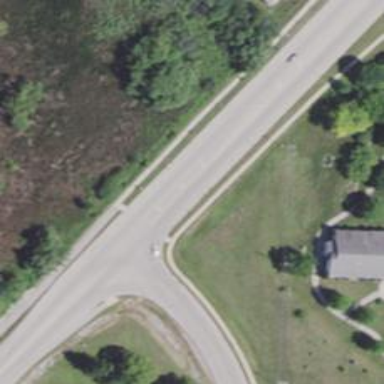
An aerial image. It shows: Secondary road.